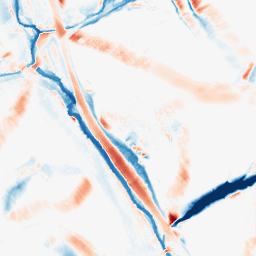
Category: morphological
Decomposition family: morphological_diamond
Decomposition parameters: operation: average
radius: 15
Upsampling method: sinc_hamming
Upsampling parameters: scale: 4
kernel_size: 8
Upsampling scale: 4